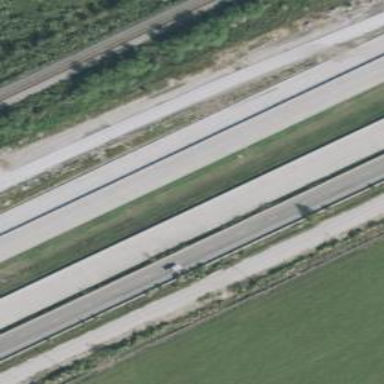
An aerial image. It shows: Motorway.